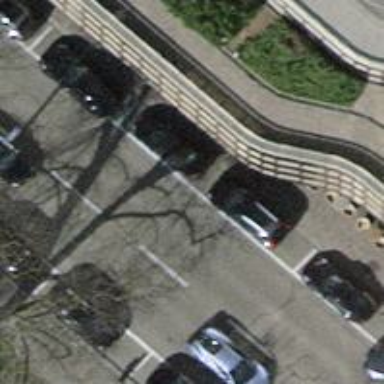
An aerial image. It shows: Parking lane.